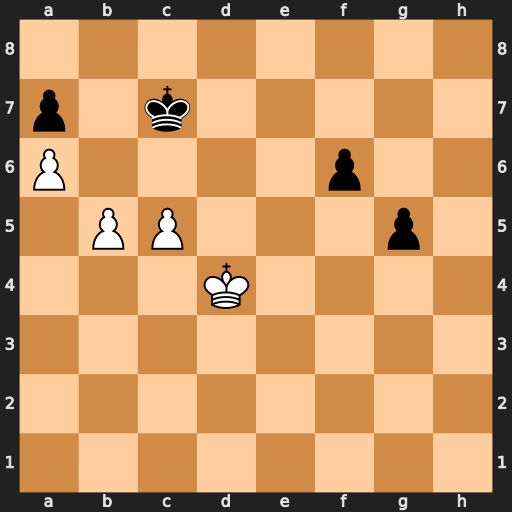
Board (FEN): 8/p1k5/P4p2/1PP3p1/3K4/8/8/8
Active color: w
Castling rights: -
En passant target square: -
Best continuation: Kd5 g4 b6+ axb6 c6